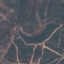
Land use / land cover: HerbaceousVegetation